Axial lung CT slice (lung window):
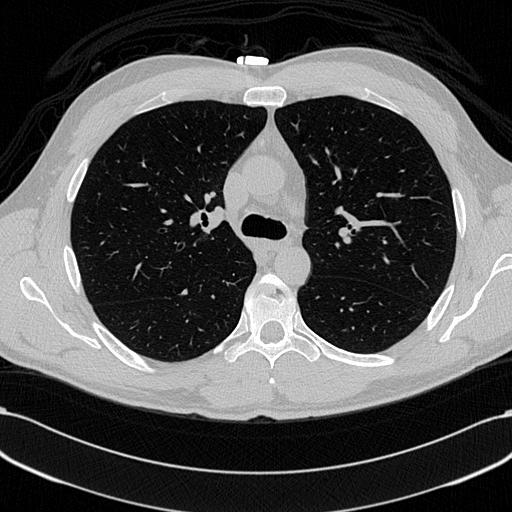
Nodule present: no